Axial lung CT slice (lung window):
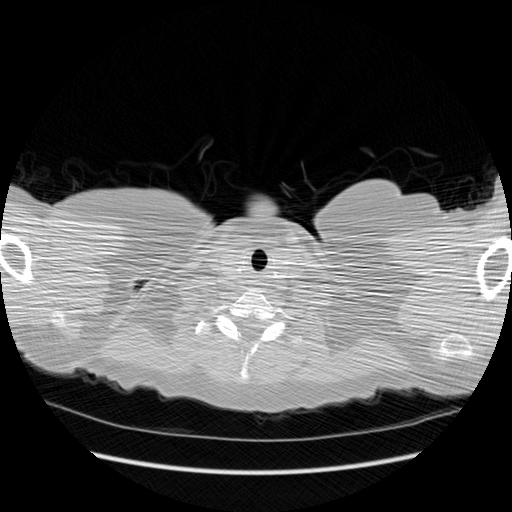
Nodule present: no